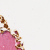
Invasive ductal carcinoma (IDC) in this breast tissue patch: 0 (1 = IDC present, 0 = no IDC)